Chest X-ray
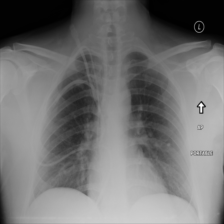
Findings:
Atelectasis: negative
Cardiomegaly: negative
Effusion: negative
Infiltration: negative
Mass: negative
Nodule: negative
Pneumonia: negative
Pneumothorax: negative
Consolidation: negative
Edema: negative
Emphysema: negative
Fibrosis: negative
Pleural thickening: negative
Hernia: negative